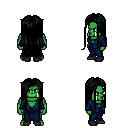
a pixel art fantasy rpg character, male body template, orc, green skin, blue robe, white pants, black extra-long hairstyle, black shoes, four views (front, back, left, right), 2x2 character sprite sheet, small pixel art, hard edges, no anti-aliasing